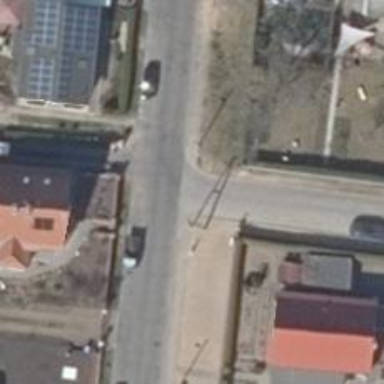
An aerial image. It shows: Unmarked crossing on the road.